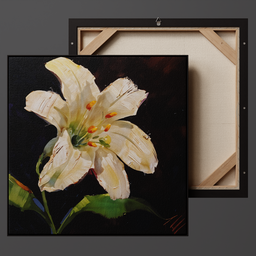
Label: decoration